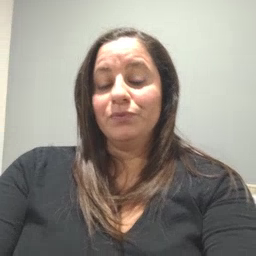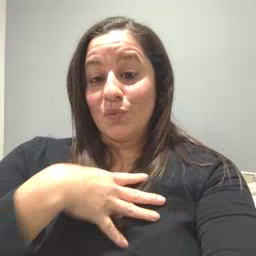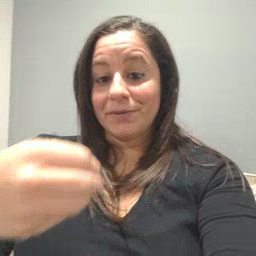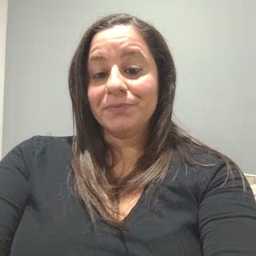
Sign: white